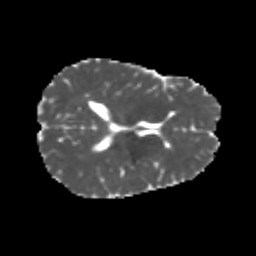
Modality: MD
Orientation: axial
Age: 21
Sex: male
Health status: healthy
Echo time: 0.074 s